Question: I am writing an iOS app using MonoTouch where I want to programmatically define all of my UIViews and the AutoLayout constraints that define their layout. I am currently trying to create a Table-like collection of views (rows & columns, not a UITableView) and I am able to use AutoLayout constraints to adjust column and row "borders" or markers. It looks fine when I run the app, but I keep getting an ambiguous layout for the table (using the HasAmbiguousLayout field). I have distilled it down to the fact that my border markers use GreaterThanOrEqual (GTE) constraints rather than Equal, which is required since I want to make sure my rows and columns fit an arbitrary number of views.
My understanding was than I can use GTE type constraints and the AutoLayout system will attempt to minimize the value so that it is still GTE (vice-versa for LTE constraints). For example, I would expect that I can place a view's left egde GTE the right edges of 2 other views, so that the layout solver will determine the minimum value for the left edge such that it is still satisfying GTE the right edges of the other views.
I created a simple example and I am not sure why I get an ambiguous layout. I created a single-view project in MonoTouch and programmatically add a UIView box that serves as my container (which in more complex examples contains multiple rows and columns of views). I then add only 1 subview to the box view, a UILabel called myLabel. I add constraints to place the label within the box, place the box within the parent View, and set the box's right and bottom edges (this is the key part):
'''
public partial class AutoLayoutTestViewController : UIViewController
{
public AutoLayoutTestViewController () : base ("AutoLayoutTestViewController", null)
{
UIView box = new UIView ();
box.BackgroundColor = UIColor.Green;
box.TranslatesAutoresizingMaskIntoConstraints = false;
View.AddSubview (box);
View.AddConstraint (NSLayoutConstraint.Create (box, NSLayoutAttribute.Top, NSLayoutRelation.Equal, View, NSLayoutAttribute.Top, 1.0f, 50f));
View.AddConstraint (NSLayoutConstraint.Create (box, NSLayoutAttribute.Left, NSLayoutRelation.Equal, View, NSLayoutAttribute.Left, 1.0f, 0f));
UILabel myLabel = new UILabel ();
myLabel.Text = "My Label";
myLabel.BackgroundColor = UIColor.Red;
myLabel.TranslatesAutoresizingMaskIntoConstraints = false;
box.AddSubview (myLabel);
box.AddConstraint (NSLayoutConstraint.Create (myLabel, NSLayoutAttribute.Top, NSLayoutRelation.Equal, box, NSLayoutAttribute.Top, 1.0f, 10f));
box.AddConstraint (NSLayoutConstraint.Create (myLabel, NSLayoutAttribute.Left, NSLayoutRelation.Equal, box, NSLayoutAttribute.Left, 1.0f, 10f));
// IMPORTANT CONSTRAINTS
box.AddConstraint (NSLayoutConstraint.Create (box, NSLayoutAttribute.Bottom, NSLayoutRelation.GreaterThanOrEqual, myLabel, NSLayoutAttribute.Bottom, 1.0f, 10f));
box.AddConstraint (NSLayoutConstraint.Create (box, NSLayoutAttribute.Right, NSLayoutRelation.GreaterThanOrEqual, myLabel, NSLayoutAttribute.Right, 1.0f, 10f));
}
public override void DidReceiveMemoryWarning ()
{
// Releases the view if it doesn't have a superview.
base.DidReceiveMemoryWarning ();
// Release any cached data, images, etc that aren't in use.
}
public override void ViewDidLayoutSubviews ()
{
base.ViewDidLayoutSubviews ();
foreach (UIView v in View.Subviews) {
if (v.HasAmbiguousLayout) {
Console.WriteLine ("WARNING: View {0} has ambiguous layout!", v);
}
}
}
public override void ViewDidLoad ()
{
base.ViewDidLoad ();
// Perform any additional setup after loading the view, typically from a nib.
}
}
'''
The following screenshot shows that the box and label appear as I want, but when the view controller finishes laying out the subviews, I get the message that my box has ambiguous layout. If I change the "important constraints" for the box's right and bottom edges to be Equal to rather than GreaterThanOrEqual then the layout is no longer ambiguous. Again, it is important that I be able to specify my constraints as GTE because I am setting my borders with respect to an arbitrary number of views in rows and columns, so as I add new views to the table, I make sure that my right edge is constrained to be GTE all of the views and similarly for the bottom edge. I cannot use strictly equal to in my app because I do not know which subview in the table will be the right-most or bottom-most view; this is the reason for having GTE constraints.

My questions are: why can't I use GTE constraints here for my box view without getting an ambiguous layout? If this simple example does not work, how then do you use GTE constraints at all (they would all be ambiguous, otherwise you would specify them as Equal in the first place)?
Thanks for any help,
Cam
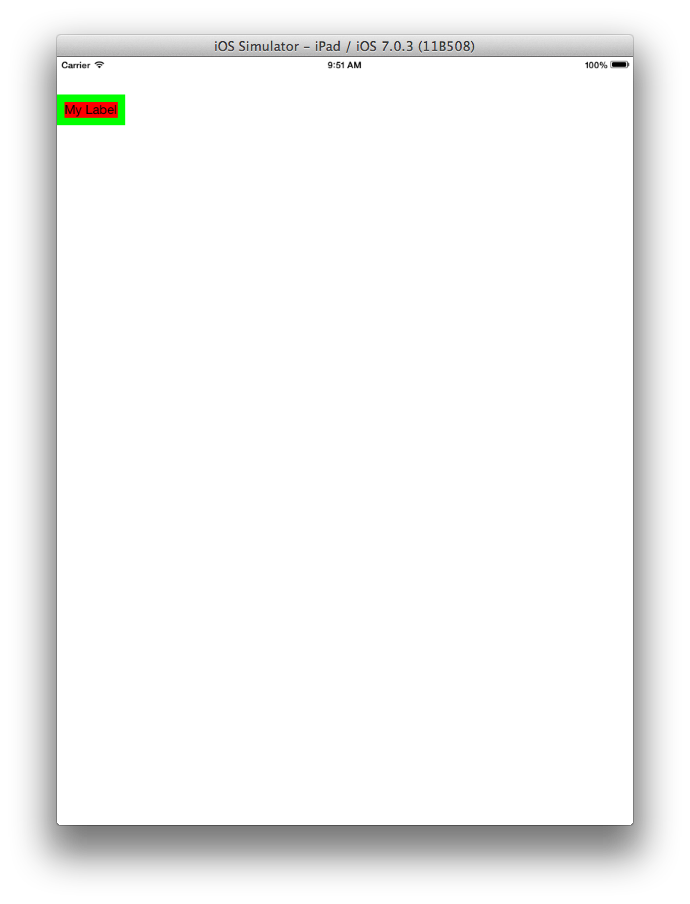
Answer: Generally I do the same kind of thing, use GTE to insure something is limited in one dimension, but then add another constraint with a lower priority that attempts to do something else, like center a view within another view. You have to get creative. The best way I've found is using pencil and paper, sketch an example out, and try to construct where I need what constraints.
I do not believe the system can equally allocate inequalities - if you have one on the left edge and one on the right edge, what should it do? I use inequalities to insure that some maximum is never exceeded, then lower priority ones to try and achieve some goal (i.e. centering).